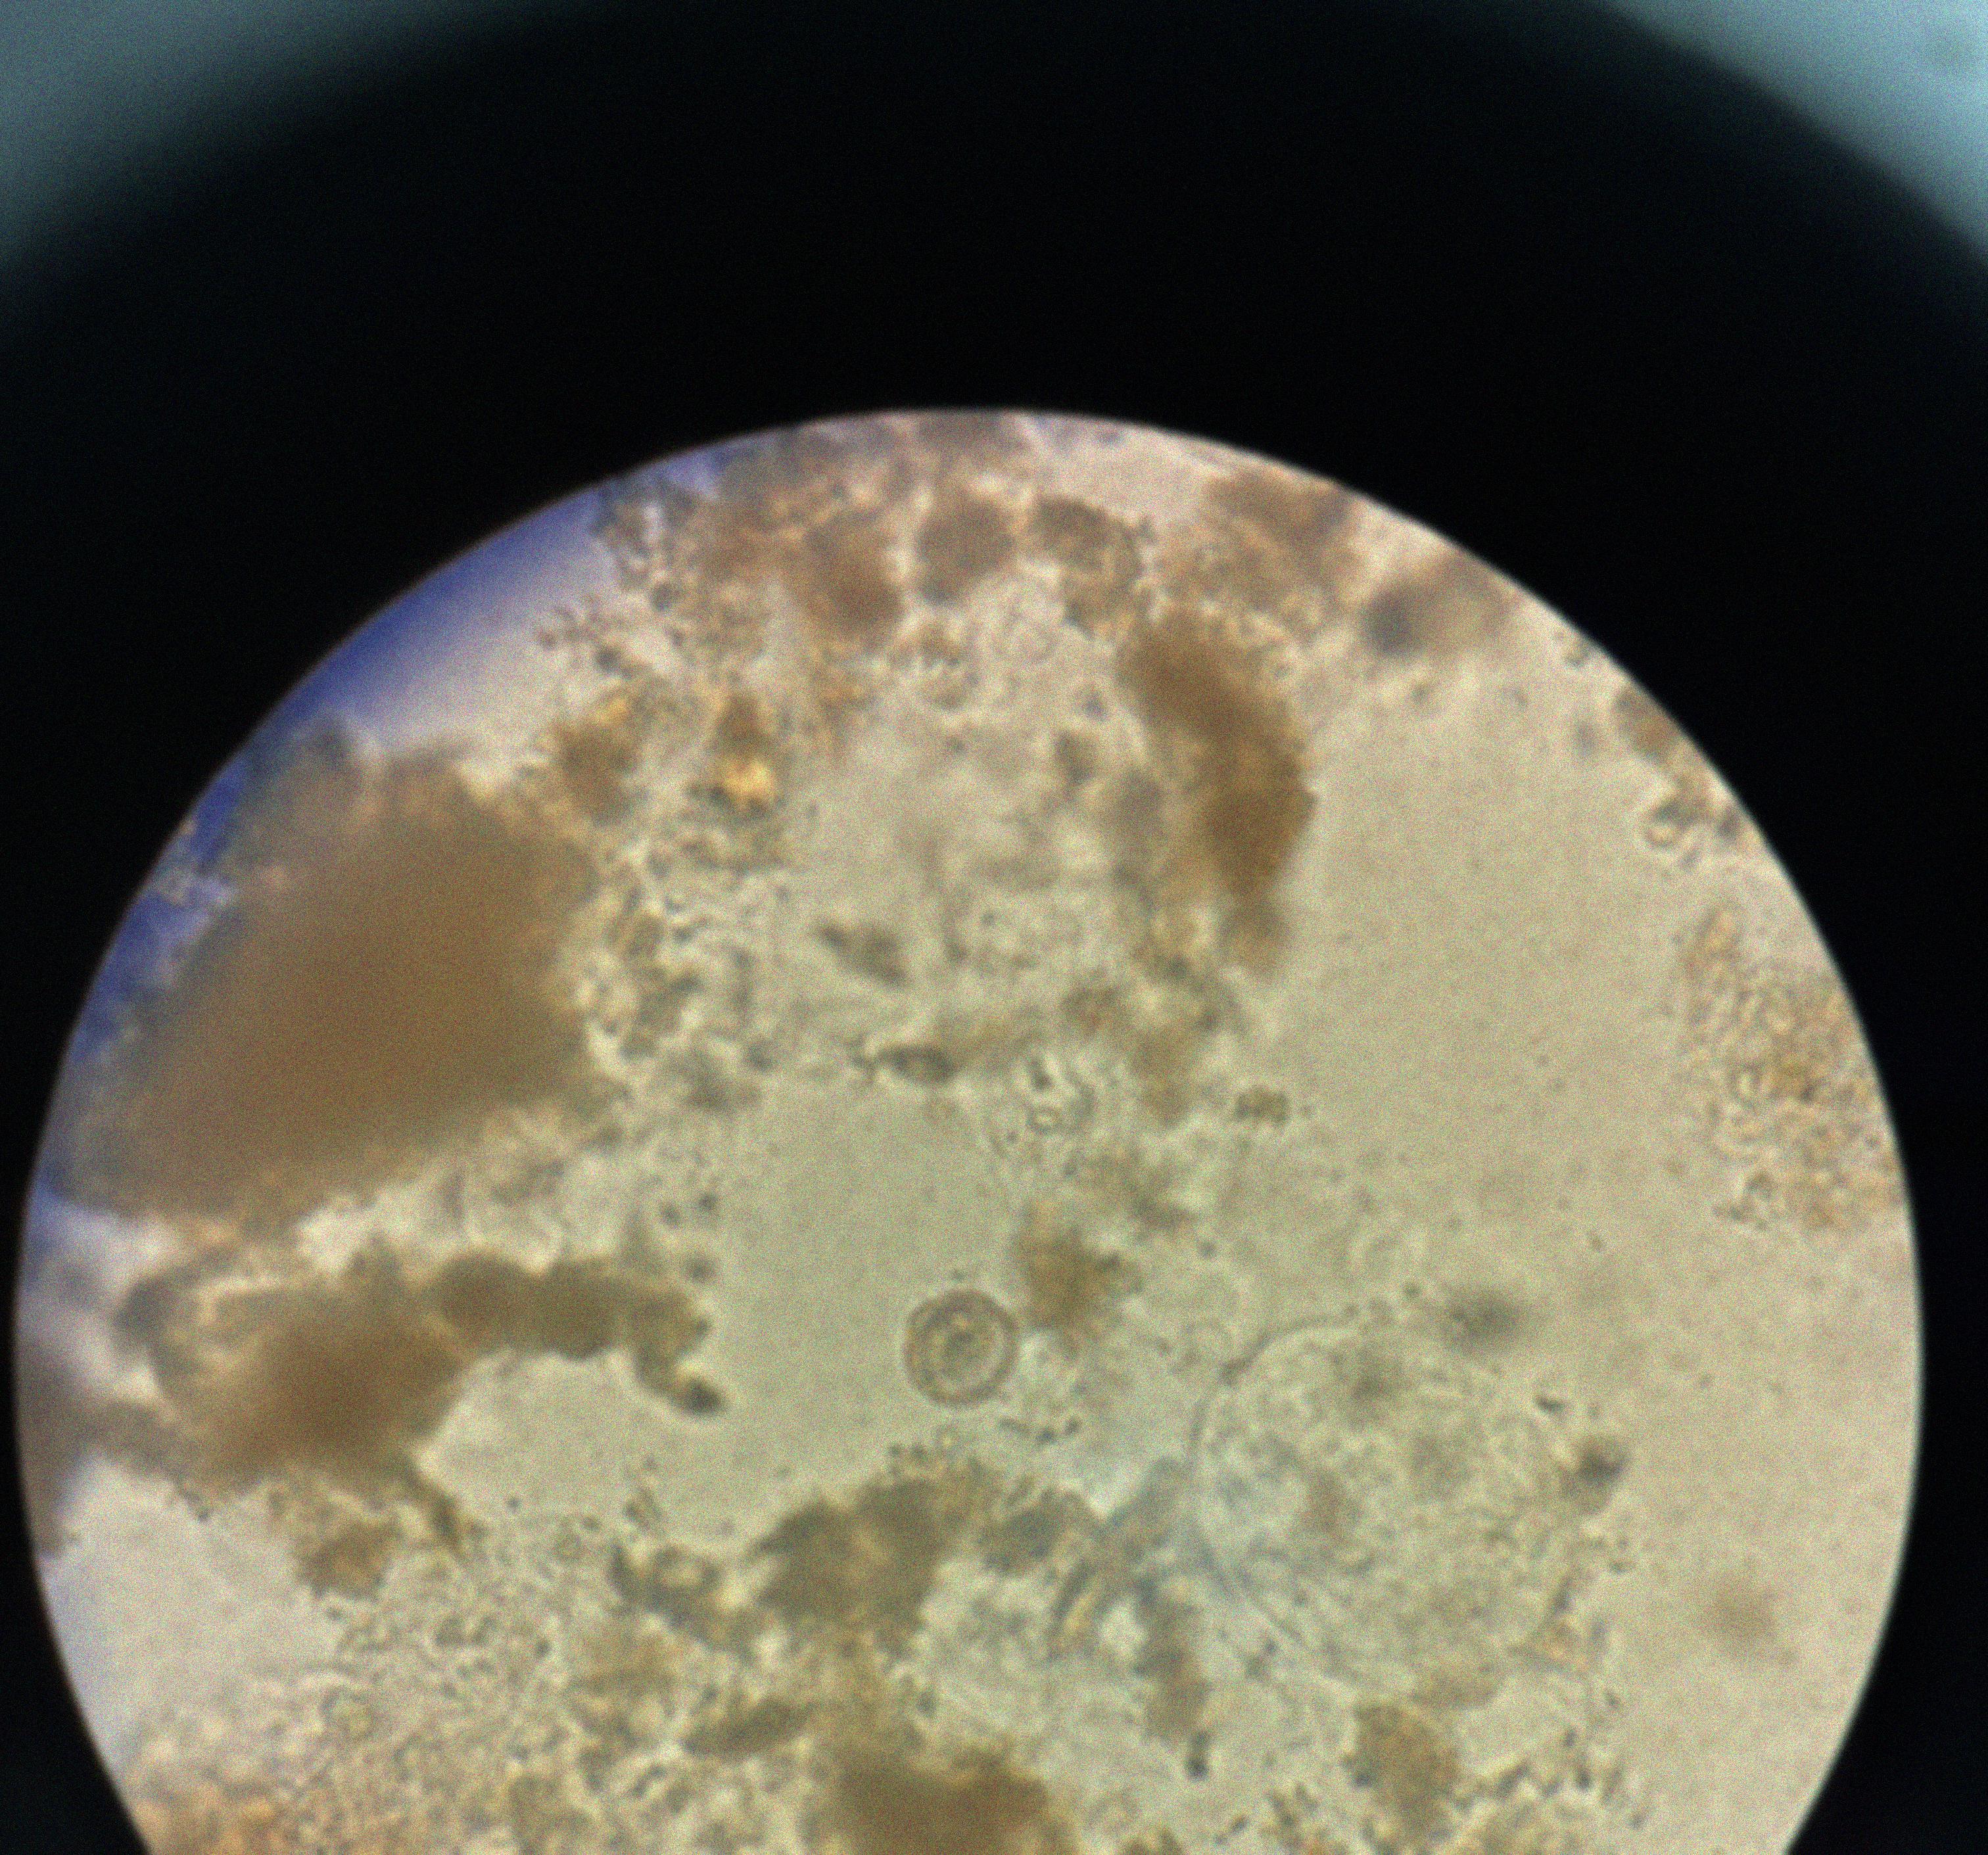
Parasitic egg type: Hymenolepis nana